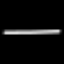
Label: line